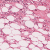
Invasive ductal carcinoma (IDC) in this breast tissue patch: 0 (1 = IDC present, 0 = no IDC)